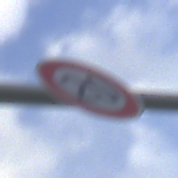
Verkehrszeichen: Geschwindigkeit20
Umgebung: Outdoor, Suburban
Tageszeit: MorningAfternoon
Wetter: PartlyCloudy
Licht: Natural
Jahreszeit: NotSpecified
Kontrast: MediumContrast